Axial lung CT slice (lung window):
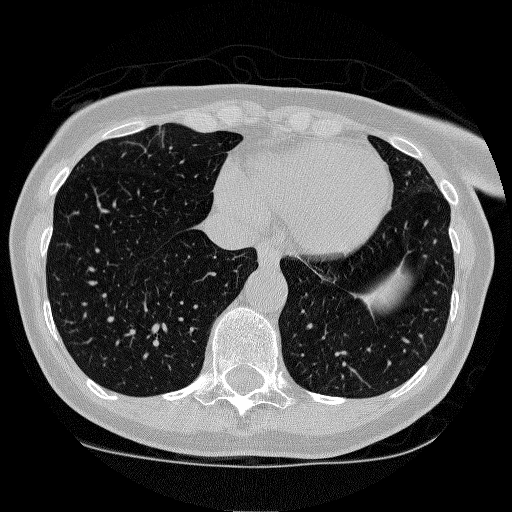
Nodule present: no